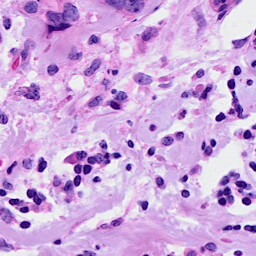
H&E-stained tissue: Breast